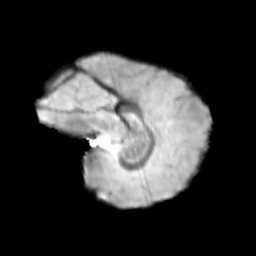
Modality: T2w
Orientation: sagittal
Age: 10
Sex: female
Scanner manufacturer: siemens
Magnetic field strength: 3 T
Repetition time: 3.8 s
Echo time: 0.07 s